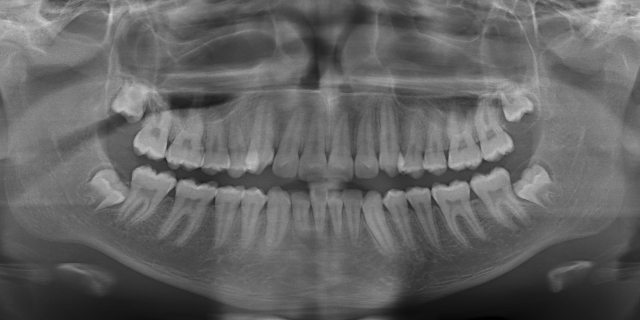
adult